Field crop: maize
Growth stage: 2
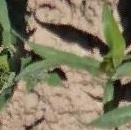
Species: maize